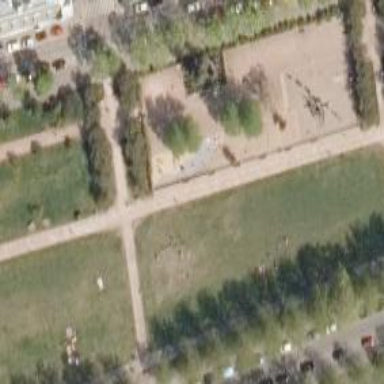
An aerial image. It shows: Playground with spinner.